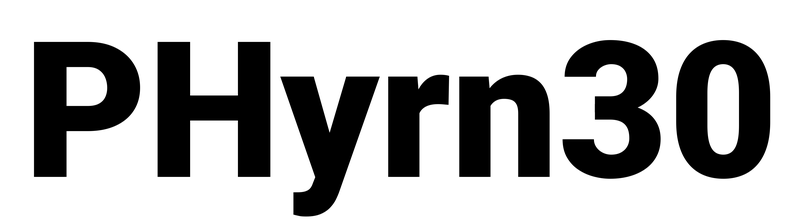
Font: Roboto_Black